Interaction volume radius: 5 \u00c5
Interaction volume height: 15 \u00c5
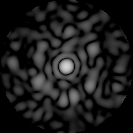
Disorder parameter: 0.8798